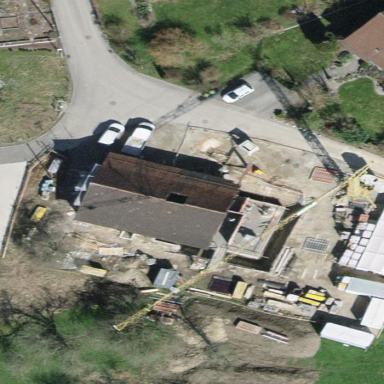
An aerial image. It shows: Building with tiled roof.